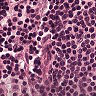
Metastatic tissue present: no